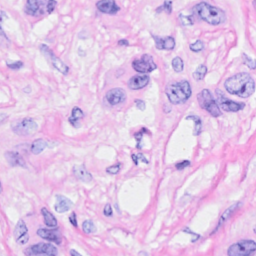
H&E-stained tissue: Breast